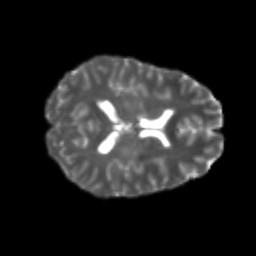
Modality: T2w
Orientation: axial
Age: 22
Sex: female
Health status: healthy
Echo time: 0.074 s